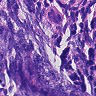
Metastatic tissue present: no